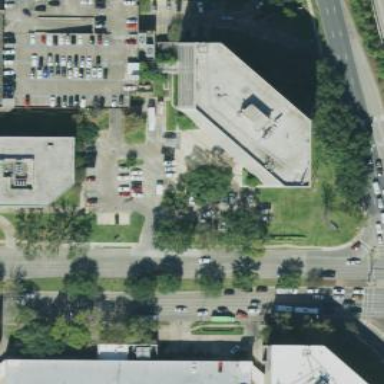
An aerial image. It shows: Office building.